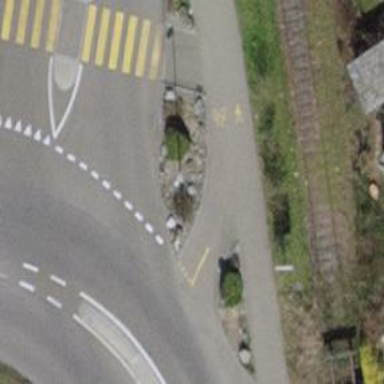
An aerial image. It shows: Cycleway.